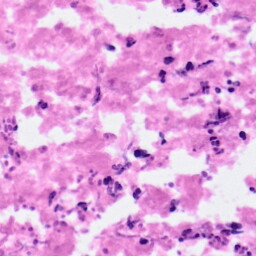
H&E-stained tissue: Pancreatic